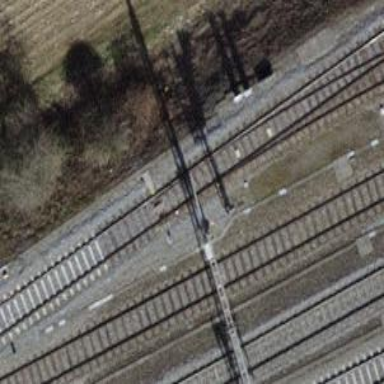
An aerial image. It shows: Railway switch.